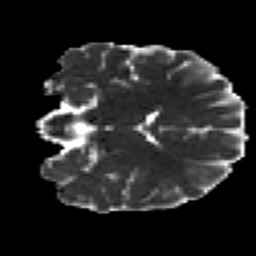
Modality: MD
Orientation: coronal
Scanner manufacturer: siemens
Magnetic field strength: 3 T
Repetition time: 7.8 s
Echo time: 0.09 s